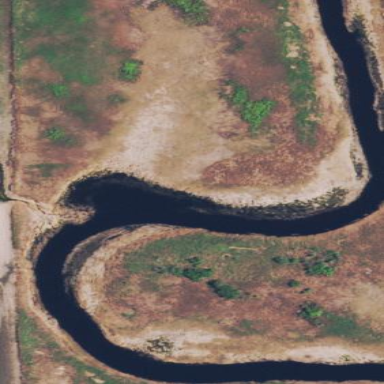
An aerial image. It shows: River flowing through natural water landscape.